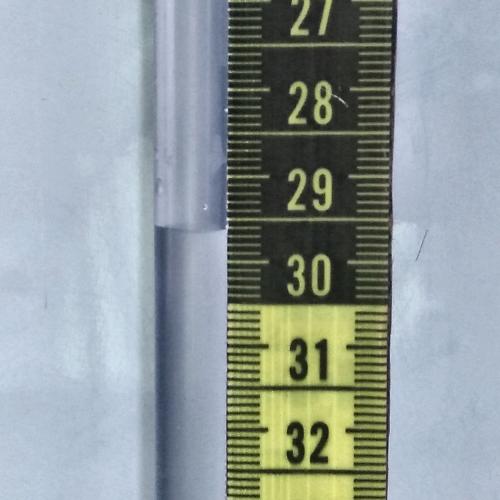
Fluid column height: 29.6 cm